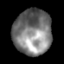
Tissue: lung
Cell type: Epithelial cells
Senescence score: 0.2286
Nuclear area (px): 1691
Mean DAPI intensity: 124.046